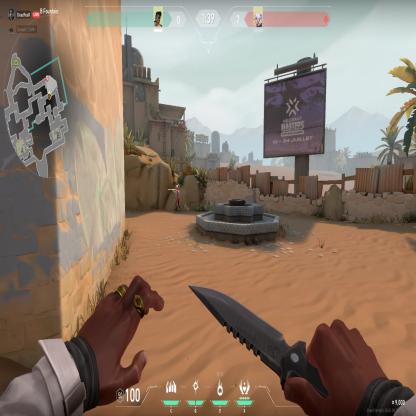
Label: enemy